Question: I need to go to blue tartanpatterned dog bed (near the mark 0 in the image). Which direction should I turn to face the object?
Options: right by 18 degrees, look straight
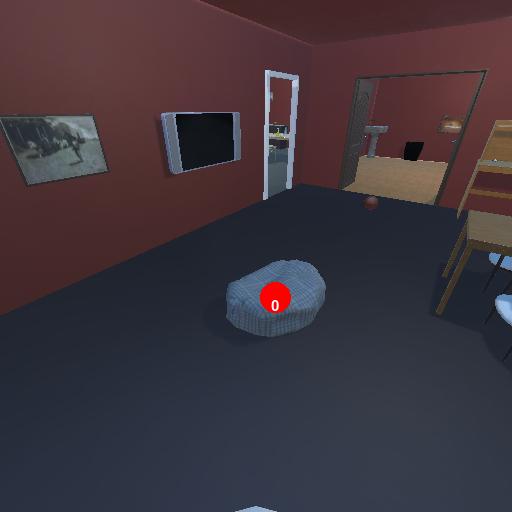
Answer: right by 18 degrees